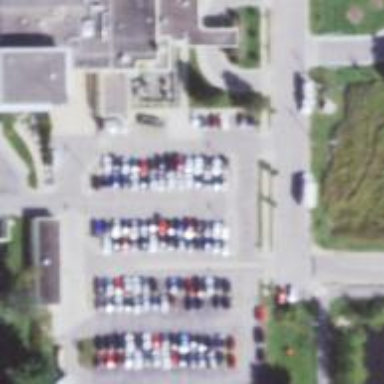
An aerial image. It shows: Asphalt driveway for service vehicles.